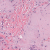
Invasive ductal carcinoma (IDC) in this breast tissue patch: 1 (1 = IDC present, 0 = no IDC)